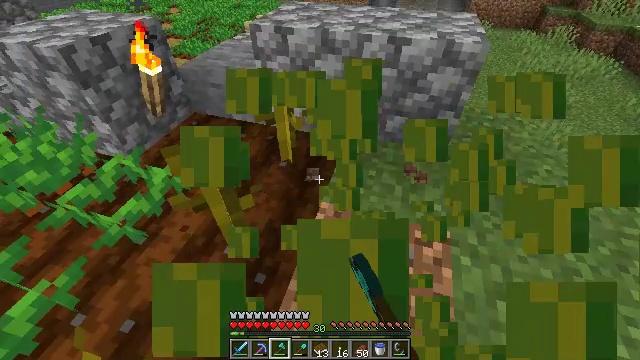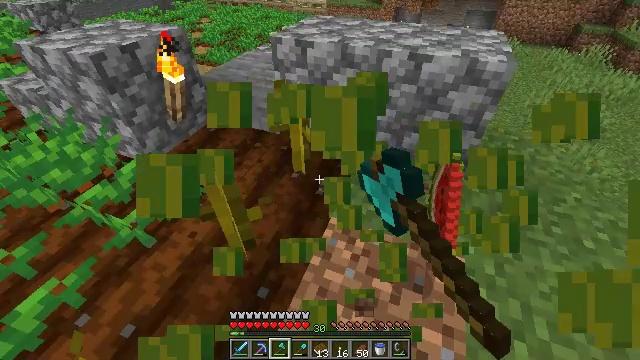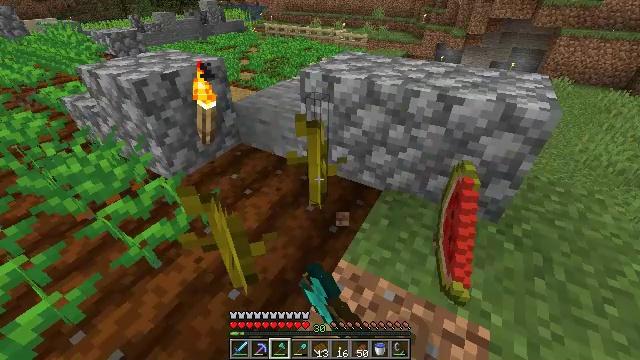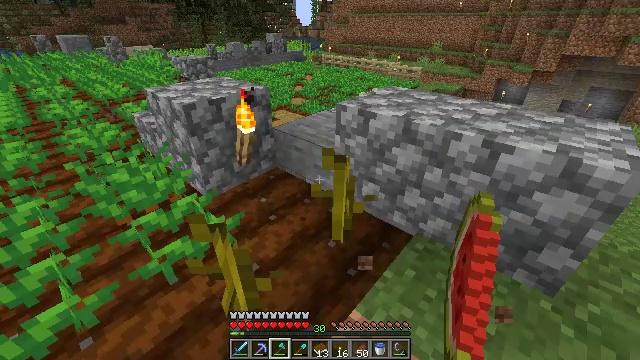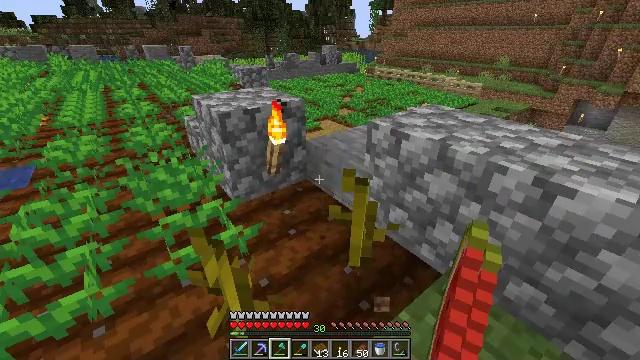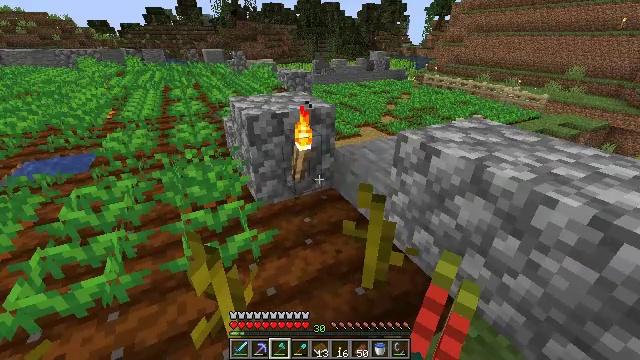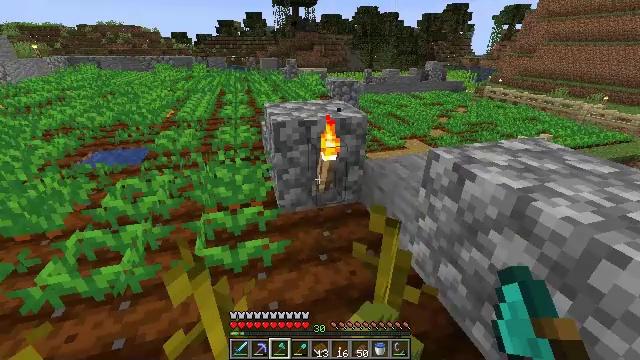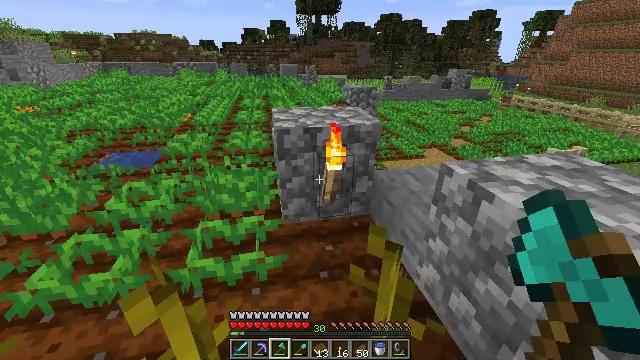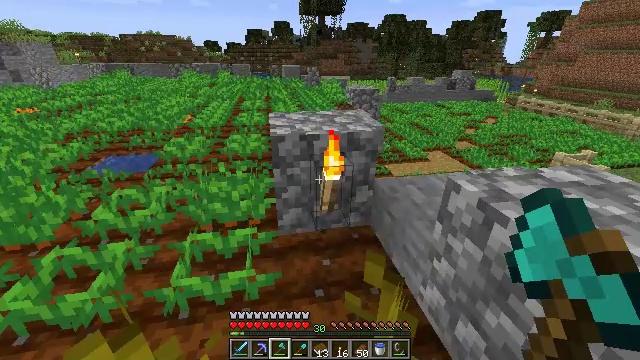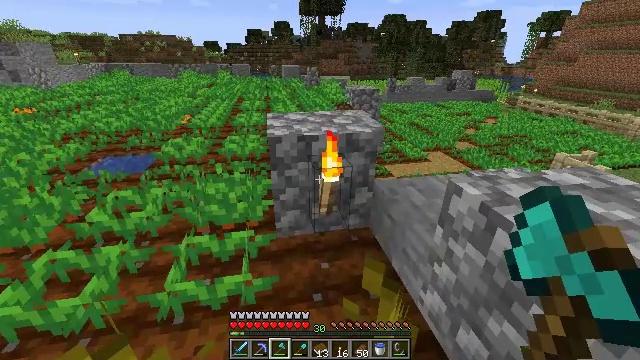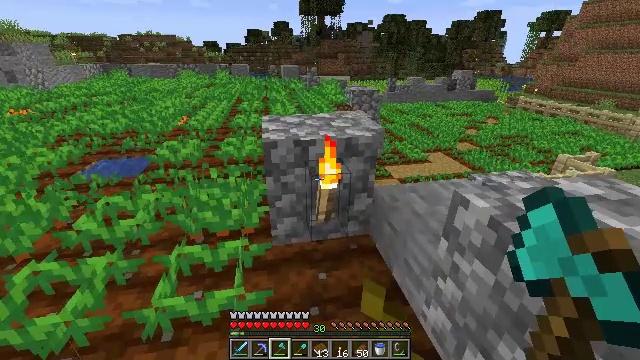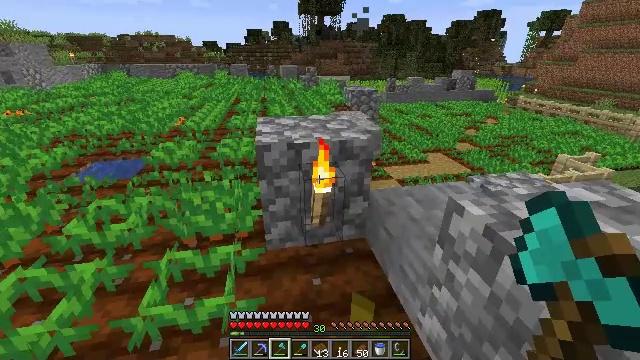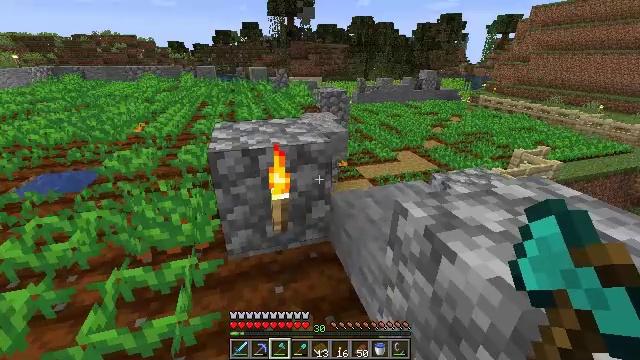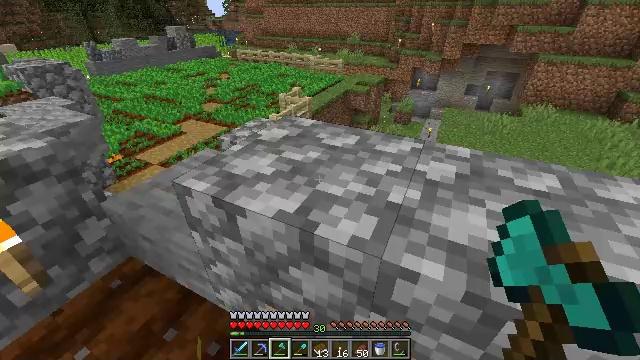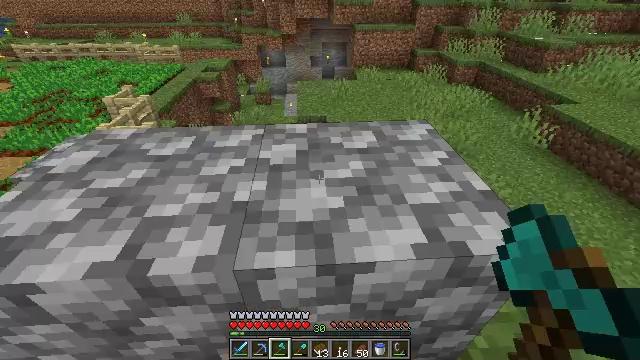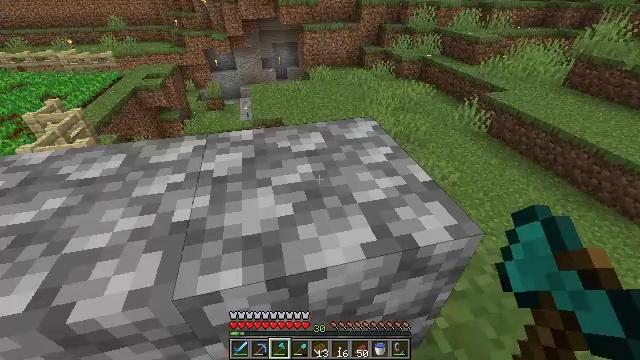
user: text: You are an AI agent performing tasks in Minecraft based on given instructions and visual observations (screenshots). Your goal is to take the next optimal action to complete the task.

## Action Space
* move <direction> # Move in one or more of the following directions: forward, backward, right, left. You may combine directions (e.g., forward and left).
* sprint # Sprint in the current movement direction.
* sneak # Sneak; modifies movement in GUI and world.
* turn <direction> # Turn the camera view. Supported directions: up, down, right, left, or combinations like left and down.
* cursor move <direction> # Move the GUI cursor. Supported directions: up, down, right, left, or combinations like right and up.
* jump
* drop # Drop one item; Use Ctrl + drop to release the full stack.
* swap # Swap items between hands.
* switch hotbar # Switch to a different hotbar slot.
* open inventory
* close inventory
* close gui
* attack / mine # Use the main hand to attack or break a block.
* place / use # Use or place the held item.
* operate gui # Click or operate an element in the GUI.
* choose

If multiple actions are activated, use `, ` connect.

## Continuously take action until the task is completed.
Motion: motion action
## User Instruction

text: Retrieve the powered rail for later use.
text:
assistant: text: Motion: move forward and move right, turn left and up
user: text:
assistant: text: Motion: move forward and move right, turn left and up
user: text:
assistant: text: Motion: move forward and move right, turn left and up
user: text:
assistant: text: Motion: move forward and move right, turn left and up
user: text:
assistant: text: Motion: move forward and move right, turn left
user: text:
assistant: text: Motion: move forward and move right, turn left and up
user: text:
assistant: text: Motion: move forward, turn left and up
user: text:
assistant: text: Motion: move forward
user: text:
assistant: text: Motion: no_op
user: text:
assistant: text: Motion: no_op
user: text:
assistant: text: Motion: move right
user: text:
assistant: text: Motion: move right, turn right
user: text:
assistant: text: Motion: move right, turn right and down
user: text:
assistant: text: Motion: move right, turn right and down
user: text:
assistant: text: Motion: move right, turn right
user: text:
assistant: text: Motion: move forward and move right, turn right
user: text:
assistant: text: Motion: move forward and move right, sprint
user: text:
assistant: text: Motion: move forward and move right, sprint, turn left
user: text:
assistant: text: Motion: move forward and move right, sprint, turn left and up
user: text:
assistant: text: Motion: move forward and move right, sprint, turn left and up
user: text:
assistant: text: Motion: move forward and move right, sprint, turn left and up
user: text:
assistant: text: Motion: move forward and move right, sprint, turn left and up
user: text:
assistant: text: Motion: move forward and move right, sprint, turn left and up
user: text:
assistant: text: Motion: move forward, sprint, turn left and up
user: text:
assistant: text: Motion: move forward, sprint, turn left and down
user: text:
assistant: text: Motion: move forward, sprint, turn down
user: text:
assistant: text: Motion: move back, turn down
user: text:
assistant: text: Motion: move back, turn right and down
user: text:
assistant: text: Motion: move back, turn right and down
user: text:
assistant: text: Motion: move back, turn right and down